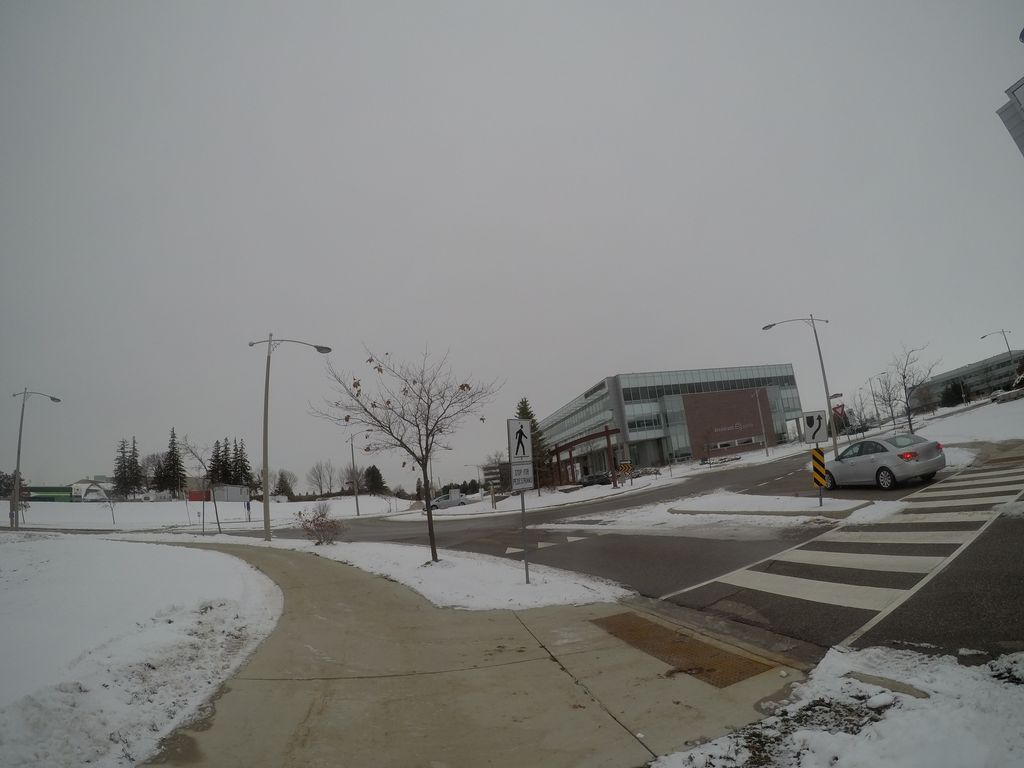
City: kitchener-waterloo